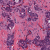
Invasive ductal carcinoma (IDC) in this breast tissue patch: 1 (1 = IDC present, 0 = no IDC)